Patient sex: F
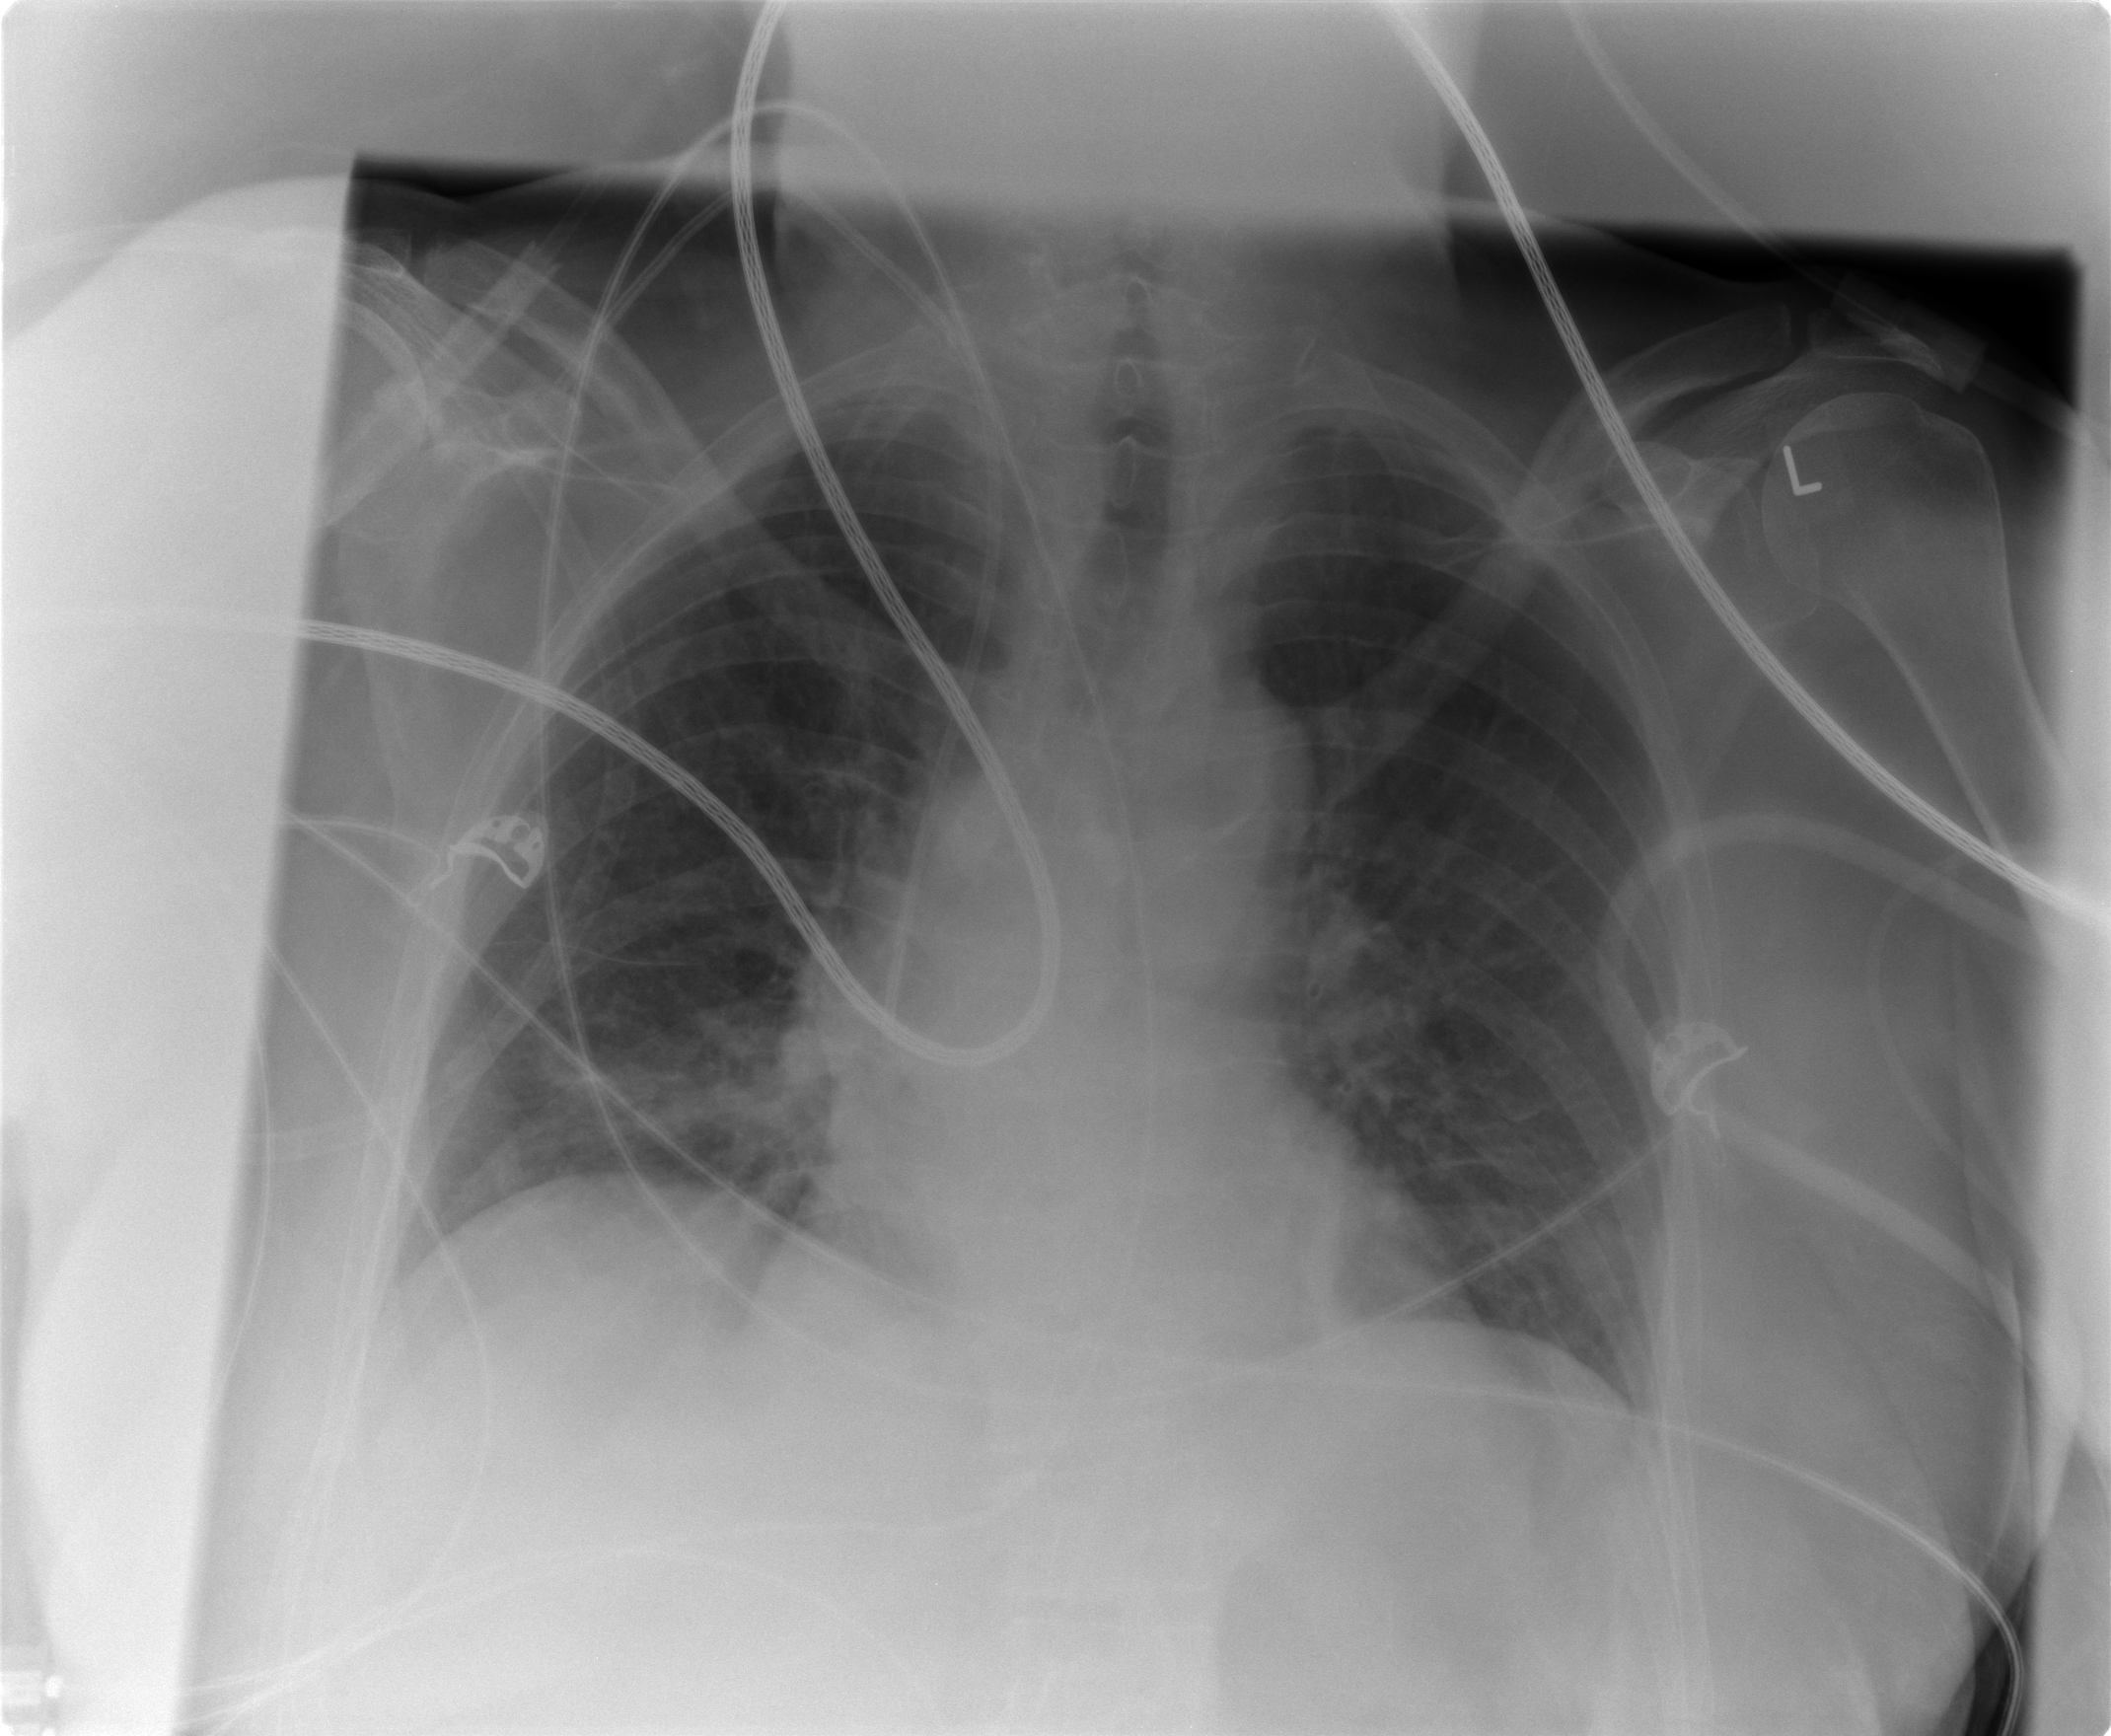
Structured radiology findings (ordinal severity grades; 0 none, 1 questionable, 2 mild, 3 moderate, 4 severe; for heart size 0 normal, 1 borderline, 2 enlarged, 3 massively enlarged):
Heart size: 1
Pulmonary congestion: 1
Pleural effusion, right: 0
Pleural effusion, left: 0
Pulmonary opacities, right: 1
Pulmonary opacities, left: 1
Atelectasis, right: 2
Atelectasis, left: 1